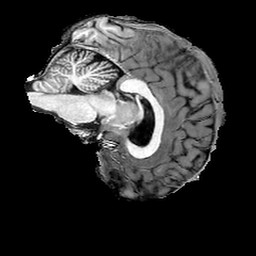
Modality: T1w
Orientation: sagittal
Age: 25
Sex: male
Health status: ill